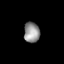
Tissue: skin
Cell type: Epithelial cells
Senescence score: 0.2836
Nuclear area (px): 316
Mean DAPI intensity: 145.171